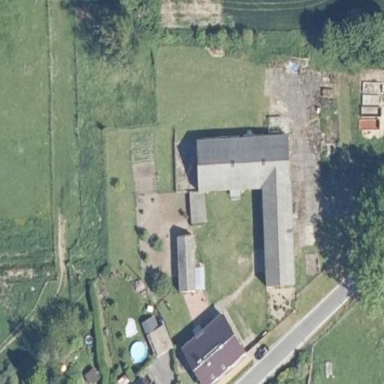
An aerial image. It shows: Farmyard area.